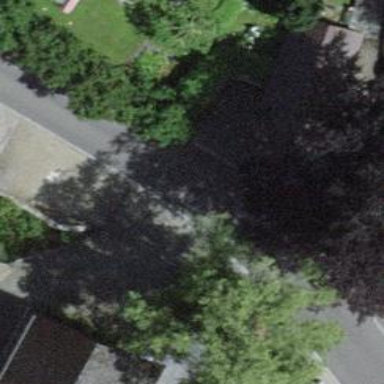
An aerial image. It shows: Residential road with asphalt surface and separate sidewalk.